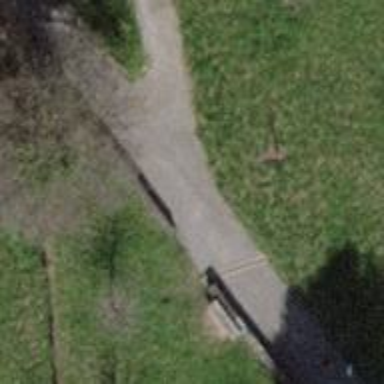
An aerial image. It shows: Footway with fine gravel surface.